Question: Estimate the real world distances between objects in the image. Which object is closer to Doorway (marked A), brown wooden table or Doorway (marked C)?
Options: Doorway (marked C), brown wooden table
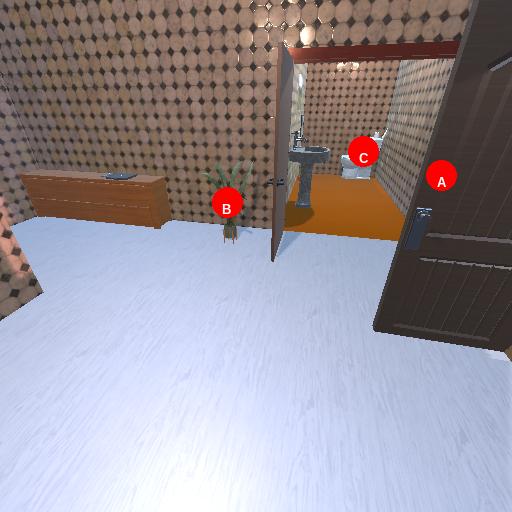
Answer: Doorway (marked C)